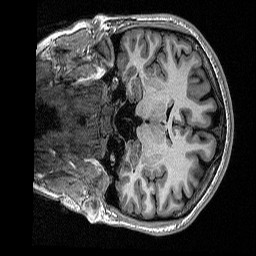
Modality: T1w
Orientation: coronal
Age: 19
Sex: female
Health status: healthy
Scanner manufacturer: siemens
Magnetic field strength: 1.5 T
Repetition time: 2.73 s
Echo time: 0.00357 s